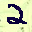
Label: 2